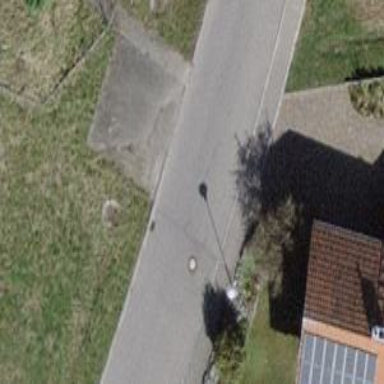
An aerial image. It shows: Unclassified road with asphalt surface. There is sidewalk on the left side.